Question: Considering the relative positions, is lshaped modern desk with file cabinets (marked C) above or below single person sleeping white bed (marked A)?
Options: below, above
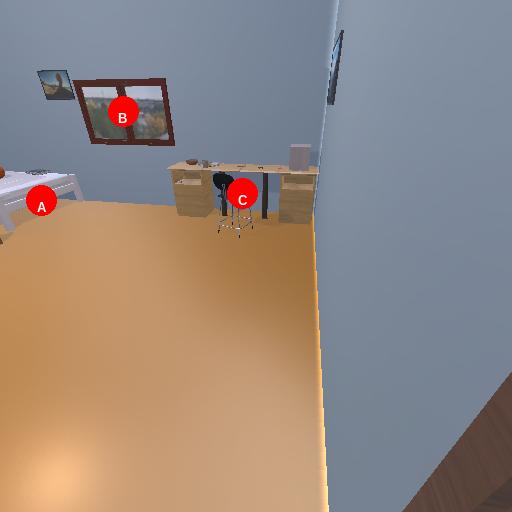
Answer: below